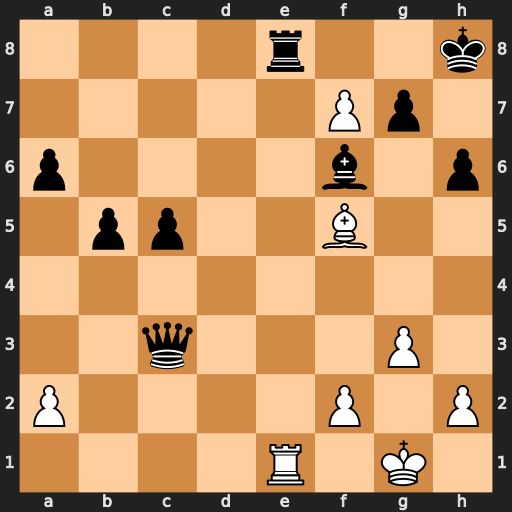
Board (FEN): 4r2k/5Pp1/p4b1p/1pp2B2/8/2q3P1/P4P1P/4R1K1
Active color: w
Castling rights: -
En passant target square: -
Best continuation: fxe8=Q#